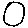
Label: circle